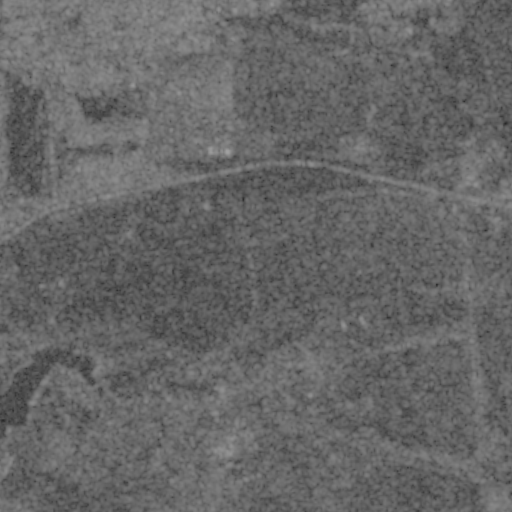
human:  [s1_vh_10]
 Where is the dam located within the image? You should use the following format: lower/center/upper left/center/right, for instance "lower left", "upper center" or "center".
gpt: The dam is located in the lower left of the image.
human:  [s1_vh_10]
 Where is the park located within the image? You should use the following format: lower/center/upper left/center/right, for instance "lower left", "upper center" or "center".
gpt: The park is located in the upper right of the image.
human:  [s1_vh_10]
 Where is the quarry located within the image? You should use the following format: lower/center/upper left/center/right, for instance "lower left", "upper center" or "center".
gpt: The quarry is located in the upper left of the image.
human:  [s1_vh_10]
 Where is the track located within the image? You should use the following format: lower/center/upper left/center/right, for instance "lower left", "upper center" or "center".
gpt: There is no track in the image.

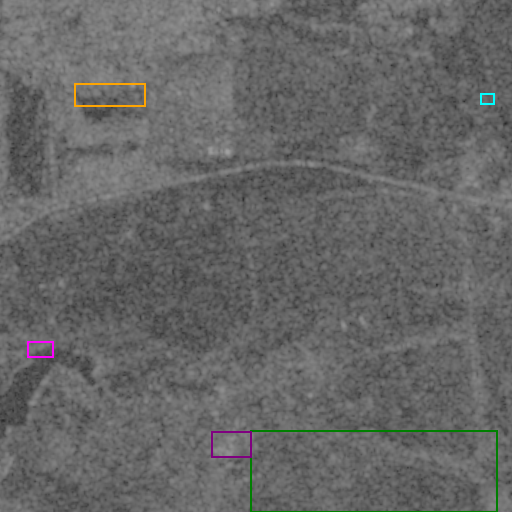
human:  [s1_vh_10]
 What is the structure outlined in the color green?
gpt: The structure outlined in green is a crop field.
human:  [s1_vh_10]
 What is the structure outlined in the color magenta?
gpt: The structure outlined in magenta is a dam.
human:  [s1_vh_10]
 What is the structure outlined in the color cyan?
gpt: The structure outlined in cyan is a park.
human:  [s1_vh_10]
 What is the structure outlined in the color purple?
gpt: The structure outlined in purple is a power substation.
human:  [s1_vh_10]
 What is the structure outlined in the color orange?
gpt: The structure outlined in orange is a quarry.
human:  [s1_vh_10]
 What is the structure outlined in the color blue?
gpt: There is no blue outline.